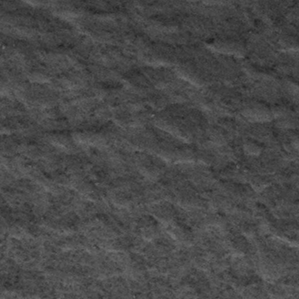
Label: frost